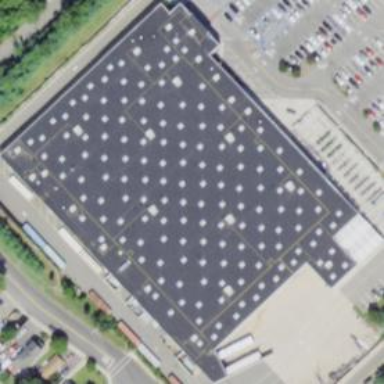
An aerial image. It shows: Retail building housing supermarket.